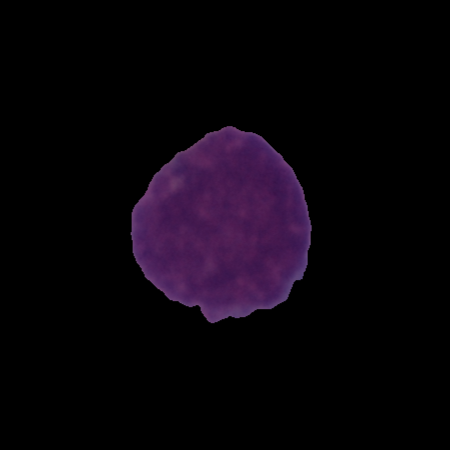
Label: cancer